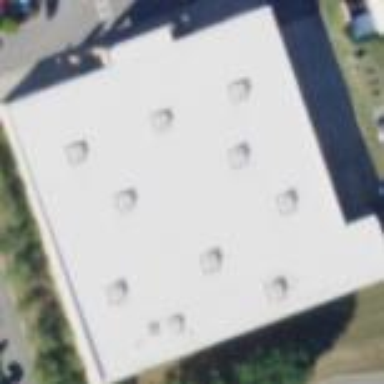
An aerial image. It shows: Building.